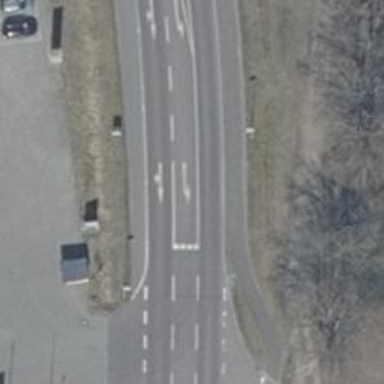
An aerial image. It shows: Residential road with asphalt surface and dedicated cycle track.